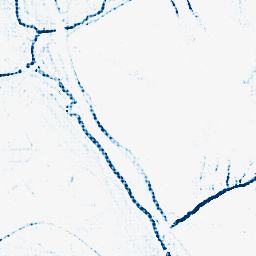
Category: morphological
Decomposition family: morphological_square
Decomposition parameters: operation: closing
size: 5
Upsampling method: sinc_blackman
Upsampling parameters: scale: 8
kernel_size: 8
Upsampling scale: 8